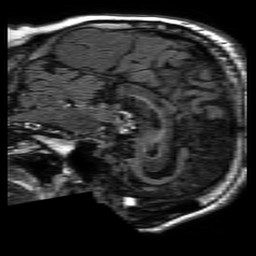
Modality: FLAIR
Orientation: sagittal
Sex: male
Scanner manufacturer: philips
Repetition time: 11 s
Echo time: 0.125 s